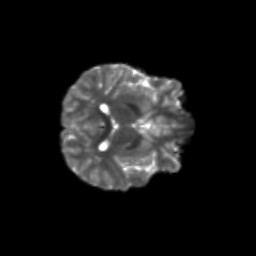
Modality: T2w
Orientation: axial
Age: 10
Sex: male
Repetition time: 9.5 s
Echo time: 0.089 s